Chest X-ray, AP view. Patient: 56 years old, sex F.
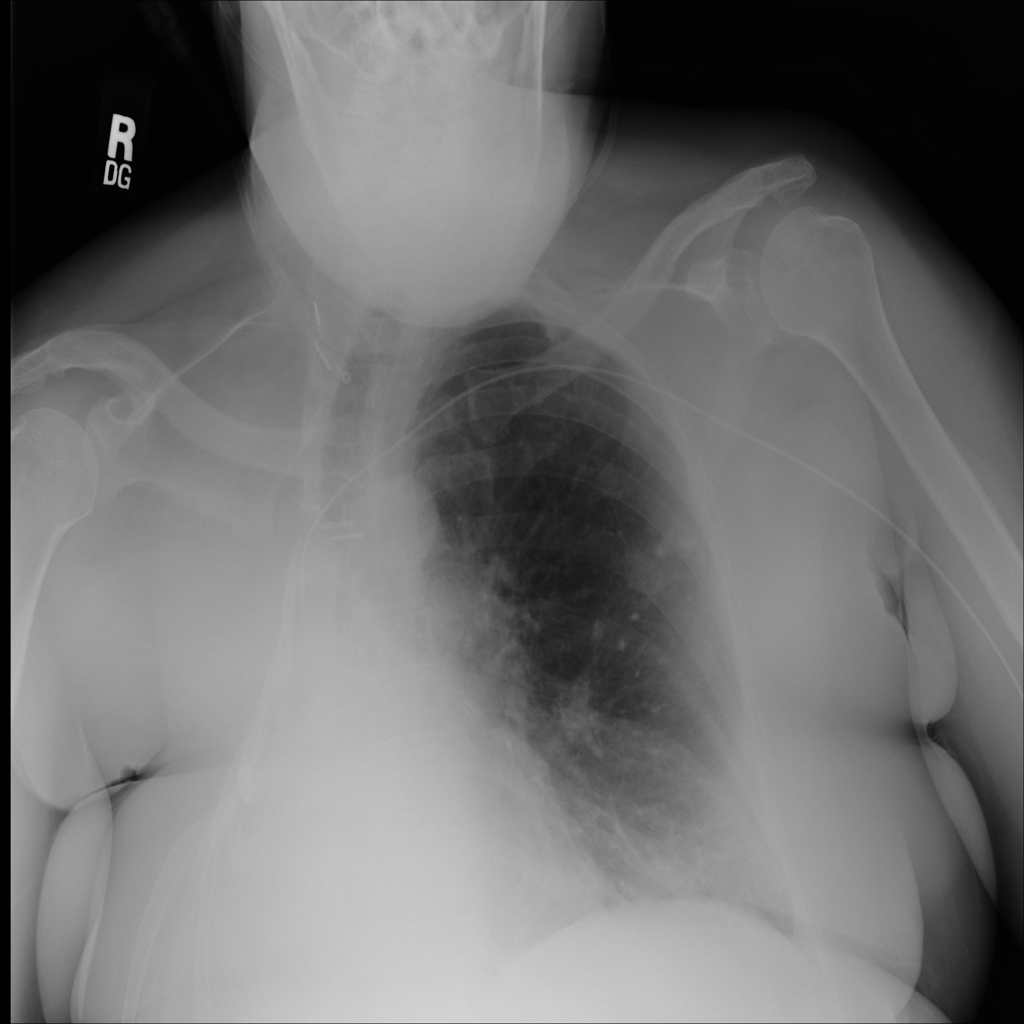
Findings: Nodule